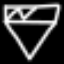
Label: diamond